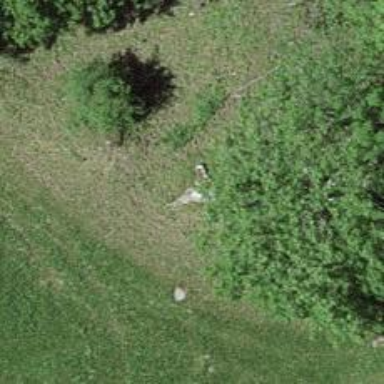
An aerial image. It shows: Dry stone wall barrier.